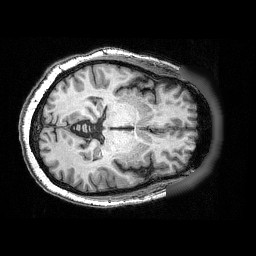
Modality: T1w
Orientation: axial
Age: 54
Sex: female
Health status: ill
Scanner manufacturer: siemens
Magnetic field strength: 3 T
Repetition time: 0.0025 s
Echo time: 0.00336 s